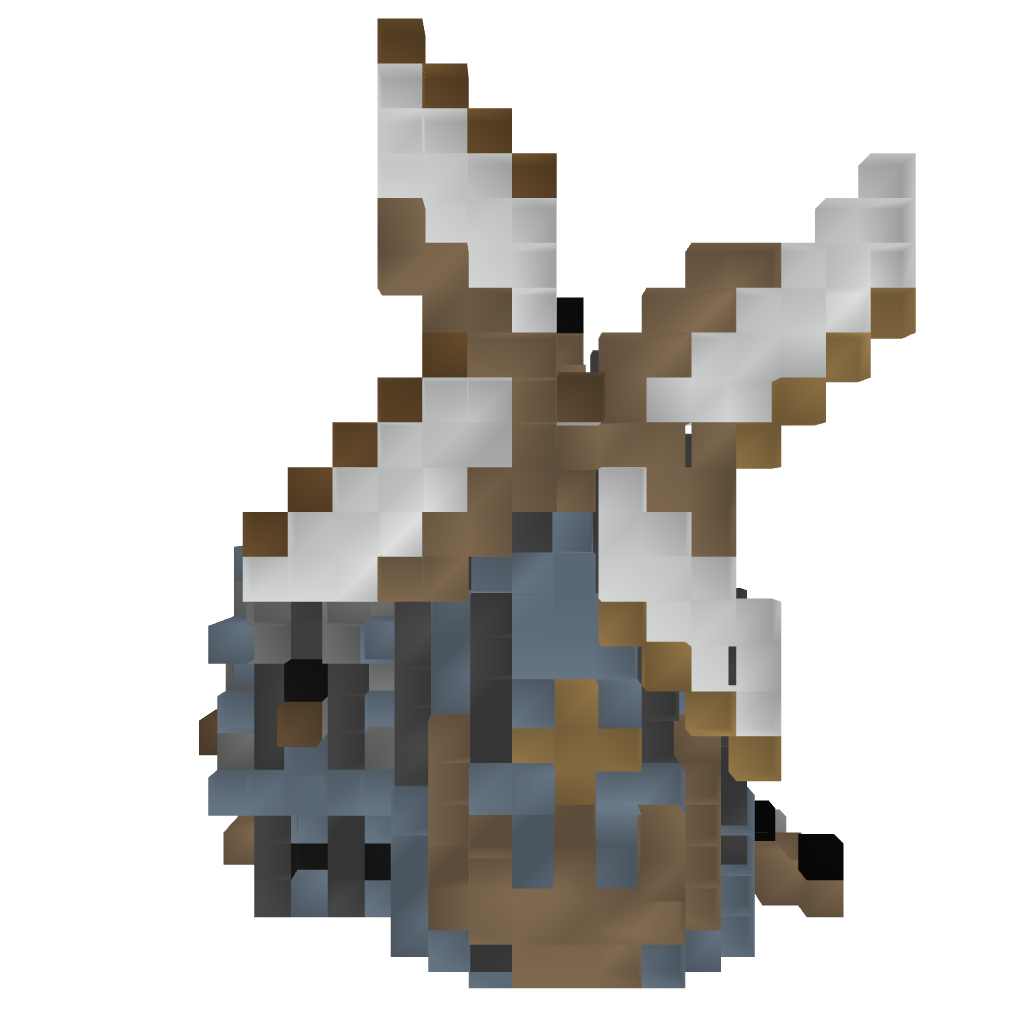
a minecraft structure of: Estate